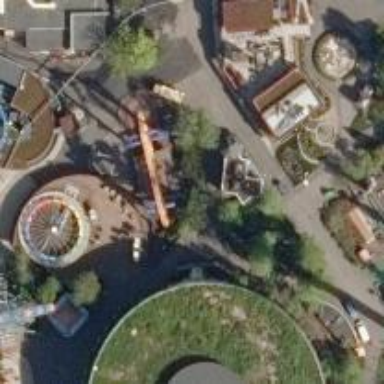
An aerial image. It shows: Attraction spot for tourism.